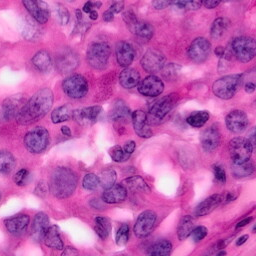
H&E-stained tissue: Pancreatic